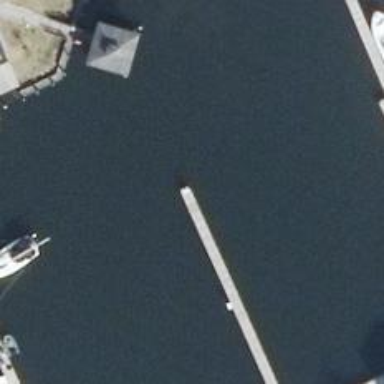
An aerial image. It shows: Man-made pier.